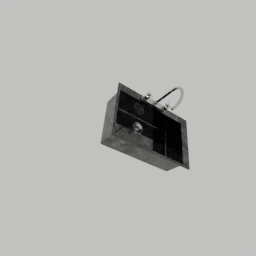
Label: appliances